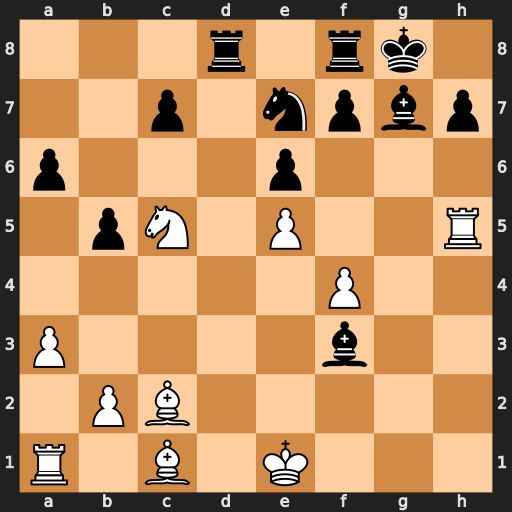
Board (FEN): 3r1rk1/2p1npbp/p3p3/1pN1P2R/5P2/P4b2/1PB5/R1B1K3
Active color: w
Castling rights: Q
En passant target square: -
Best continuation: Rh3 Bd5 Bxh7+